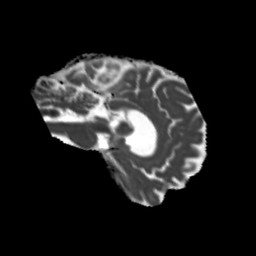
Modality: MD
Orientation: sagittal
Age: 70
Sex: male
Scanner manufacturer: siemens
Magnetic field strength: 3 T
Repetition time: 5.25 s
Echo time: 0.08 s